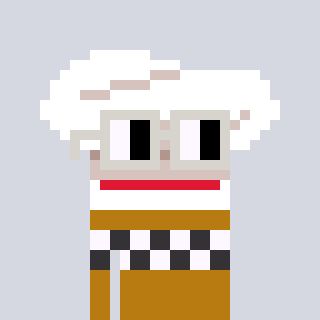
a pixel art character with square light gray glasses, a chef hat-shaped head and a gold-colored body on a cool background